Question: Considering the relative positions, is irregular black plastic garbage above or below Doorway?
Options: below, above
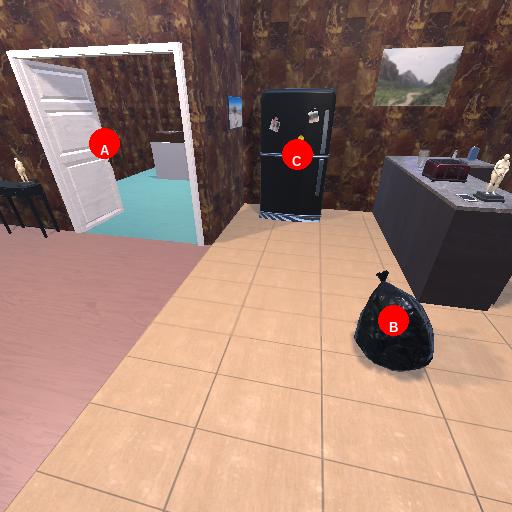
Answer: below